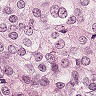
Metastatic tissue present: yes